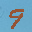
Label: 9